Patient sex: M
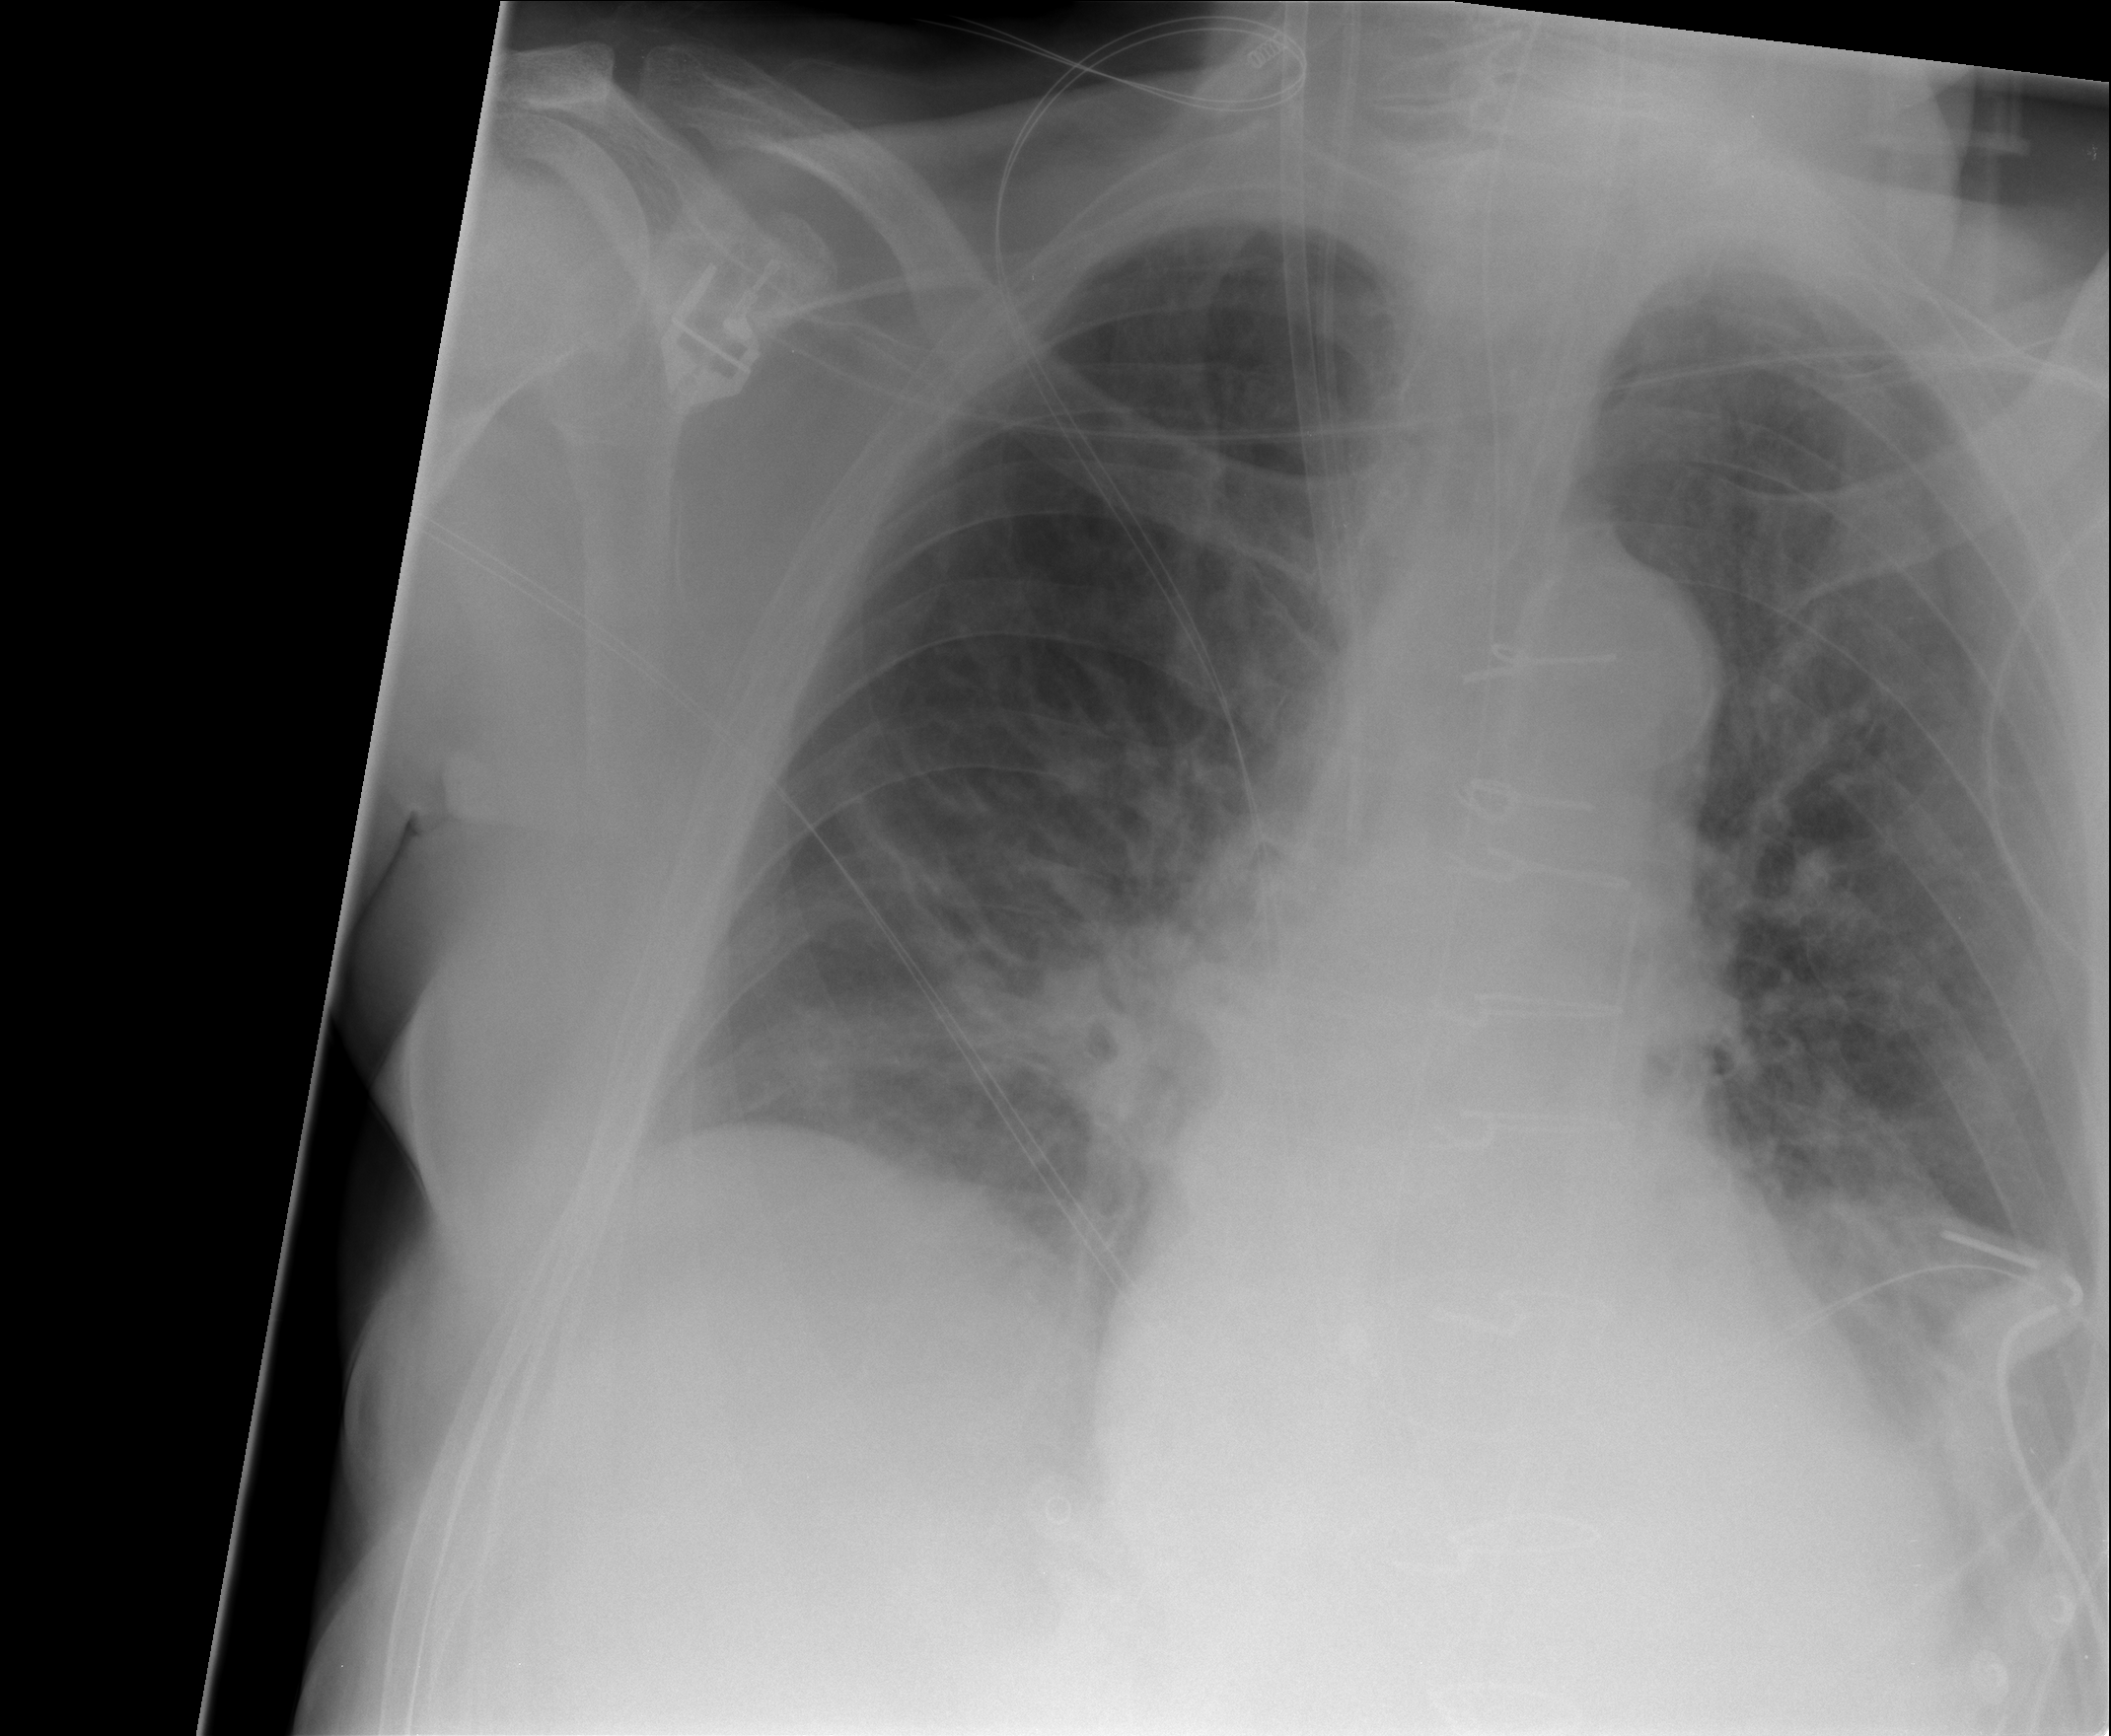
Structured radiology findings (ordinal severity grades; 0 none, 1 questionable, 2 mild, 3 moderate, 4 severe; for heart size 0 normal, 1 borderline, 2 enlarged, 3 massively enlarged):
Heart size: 0
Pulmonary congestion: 2
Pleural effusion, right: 0
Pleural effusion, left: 0
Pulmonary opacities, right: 0
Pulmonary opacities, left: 0
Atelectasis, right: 2
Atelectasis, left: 2